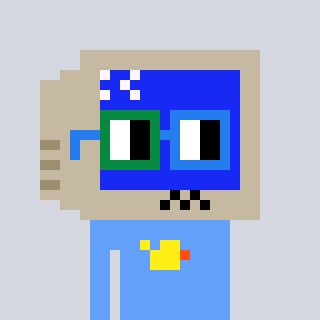
a pixel art character with square green and blue glasses, a old monitor-shaped head and a blue-colored body on a cool background